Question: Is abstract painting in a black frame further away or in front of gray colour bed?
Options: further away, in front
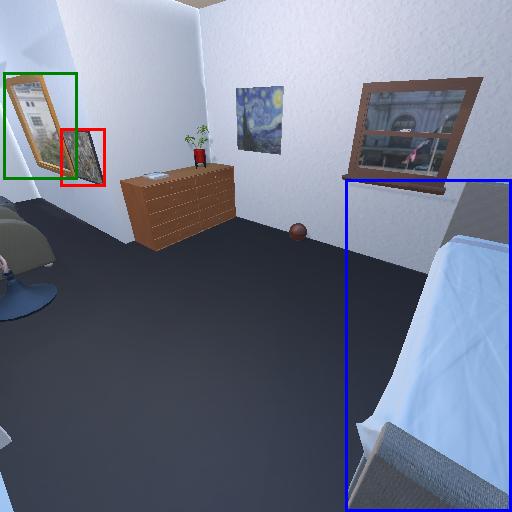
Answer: further away